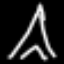
Label: The Eiffel Tower